Question: Here is the Javascript code:
'''
<script type="text/javascript">
$(function () {
$("#list").jqGrid({
url: "/Movies/GetAllMovies",
datatype: "json",
mtype: "GET",
colNames: ["Id", "Title", "Director", "Date"],
colModel: [
{ name: 'Id', index: 'Id', sorttype: "int" },
{ name: 'Title', index: 'Title', sortable: false },
{ name: 'Director', index: 'Director', sortable: false },
{ name: 'ReleaseDate', index: 'ReleaseDate', align: "right", sortable: false }
],
viewrecords: true,
pager: "#pager",
rowNum: 5,
rownumbers: true,
rowList: [5, 10, 15],
height: 'auto',
width: '500',
caption: "My first grid",
});
});
</script>
'''
and the method which return the list of data is
'''
[HttpGet]
public JsonResult GetAllMovies()
{
var jsonObj = Json(movieAccessLayer.GetAllMovies());
return Json(jsonObj, JsonRequestBehavior.AllowGet);
}
'''
response string:
'''
[{"Id":66,"Title":"BibUtt","Director":"Amal Neeradh","ReleaseDate":"2006-12-12T00:00:00"},{"Id":67,"Title":"Rojaa","Director":"ManiRathnam","ReleaseDate":"1992-05-11T00:00:00"},{"Id":71,"Title":"dwed","Director":"ece","ReleaseDate":"2012-12-12T00:00:00"},{"Id":72,"Title":"Test","Director":"qqwqww","ReleaseDate":"2015-02-09T00:00:00"}]
'''
But the problem is: JQgrid and the header row is displaying but the remaining rows are not showing. The controller method is also correct and it will return a list of object.

Please help me.
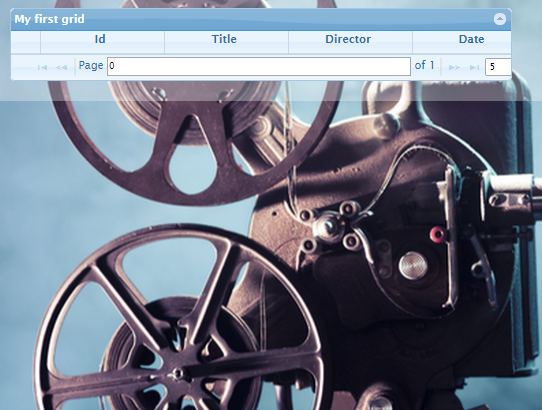
Answer: I suppose that you posted not exact the data which returns the controller. You call 'Json' which is the first error. The have already 'System.Web.Mvc.JsonResult' type. So it have the required data inside of 'Data' property. Then you use 'Json(jsonObj, JsonRequestBehavior.AllowGet);' which wraps the returned results and the 'GetAllMovies' will returns the data like
'''
{
"ContentEncoding":null,
"ContentType":null,
"Data":[{"Id":66,"Title":"BibUtt",...},...],
"JsonRequestBehavior":1,
"MaxJsonLength":null,
"RecursionLimit":null
}
'''
instead of JSON data which you posted. So you should fix the code of 'GetAllMovies' to the following
'''
[HttpGet]
public JsonResult GetAllMovies()
{
return Json(movieAccessLayer.GetAllMovies(), JsonRequestBehavior.AllowGet);
}
'''
After the fix you should already see the results. I would recommend you to make additionally some simple changes in the code which creates the grid. For example
'''
$("#list").jqGrid({
url: "/Movies/GetAllMovies",
datatype: "json",
loadonce: true,
gridview: true,
autoencode: true,
jsonReader: { id: "Id" },
colNames: ["Id", "Title", "Director", "Date"],
colModel: [
{ name: "Id", sorttype: "int" },
{ name: "Title" },
{ name: "Director" },
{ name: "ReleaseDate", align: "right", formatter: "date", sorttype: "date" }
],
viewrecords: true,
pager: "#pager",
rowNum: 5,
rownumbers: true,
rowList: [5, 10, "10000:All"],
height: "auto",
width: 500,
caption: "My first grid",
});
'''